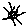
Label: sun